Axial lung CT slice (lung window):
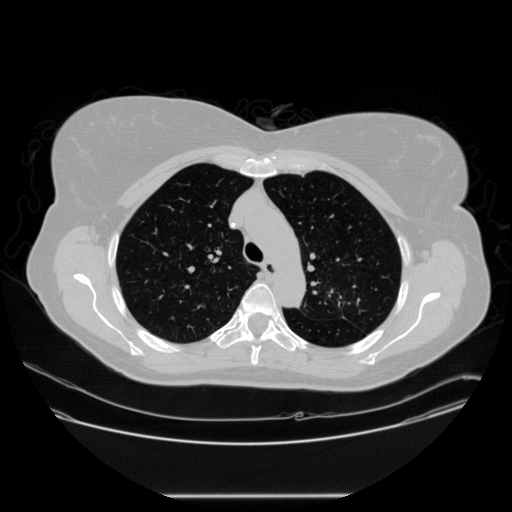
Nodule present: no